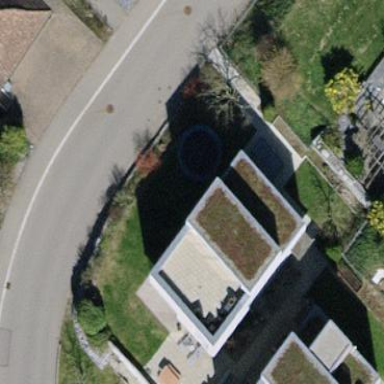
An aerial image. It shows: Detached building with flat roof.